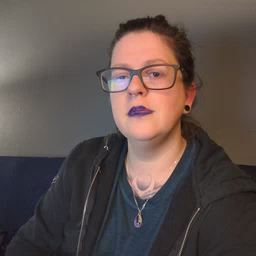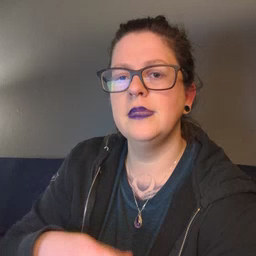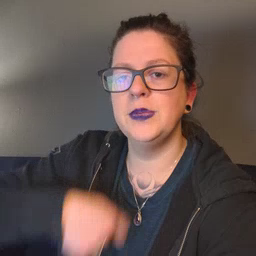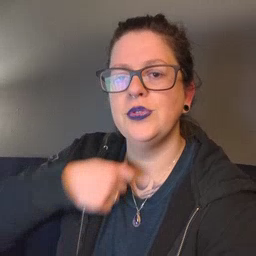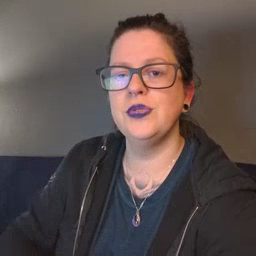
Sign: zipper